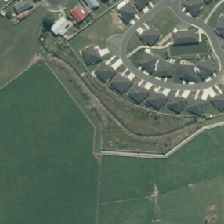
Land cover: urban_build_up